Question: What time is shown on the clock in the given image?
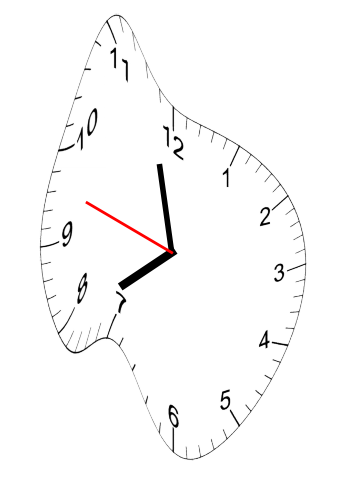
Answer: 07:57:48